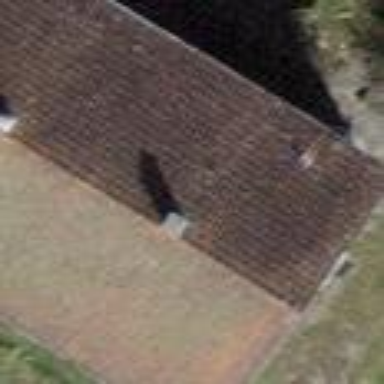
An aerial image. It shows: Building with tile roof.